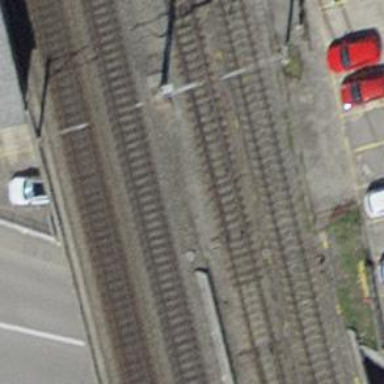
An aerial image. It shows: Single-track railway with electrified contact lines.